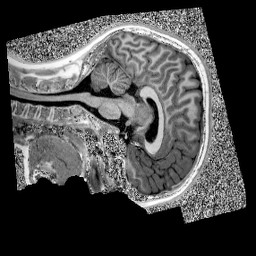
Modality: UNIT1
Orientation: sagittal
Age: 10
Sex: male
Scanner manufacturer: siemens
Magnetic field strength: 3 T
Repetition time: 4 s
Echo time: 0.00303 s